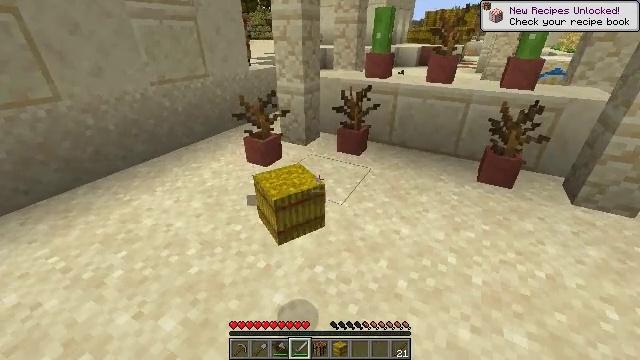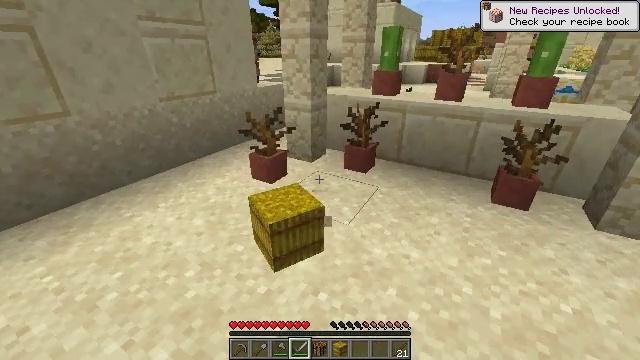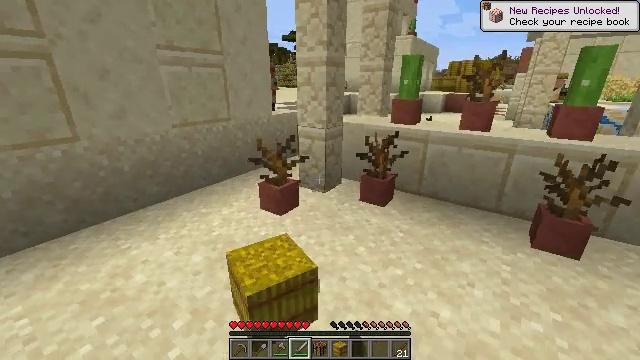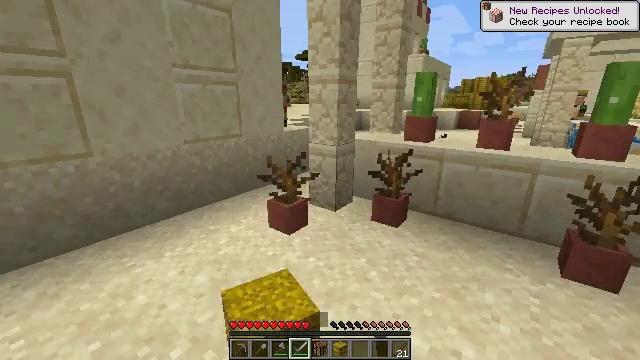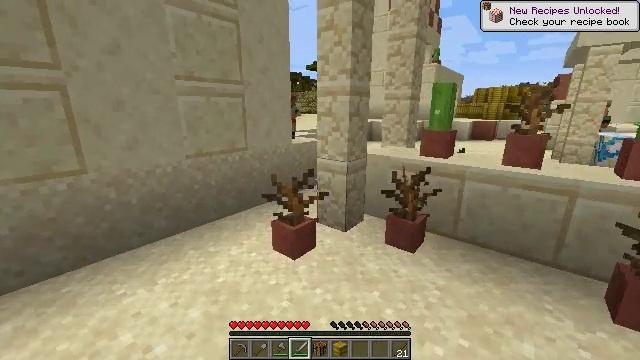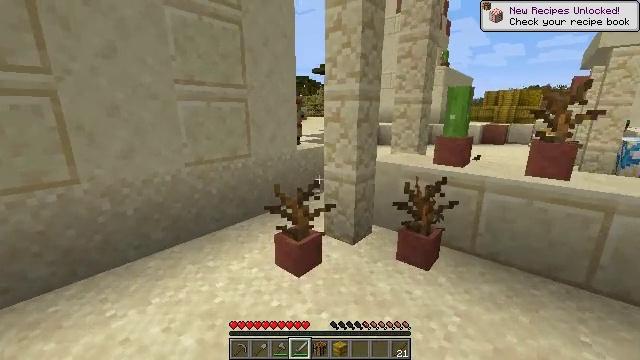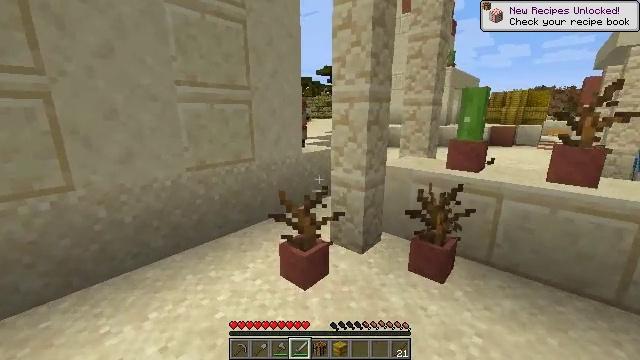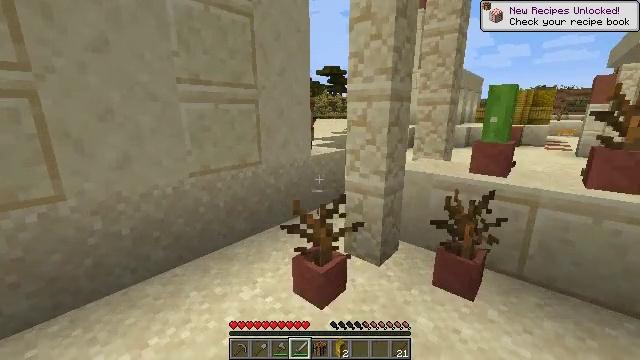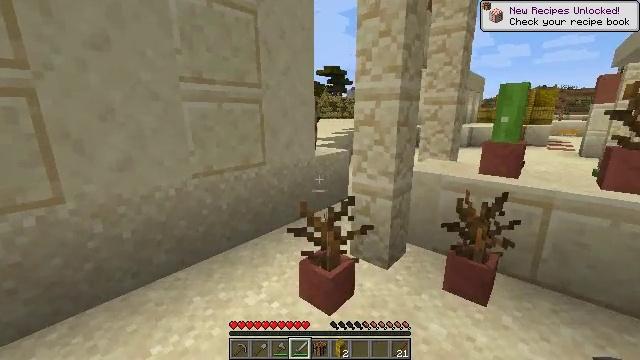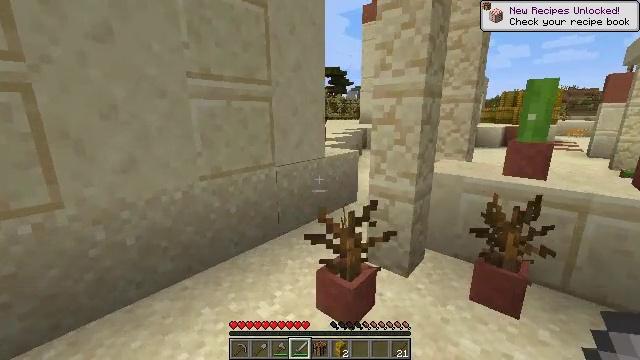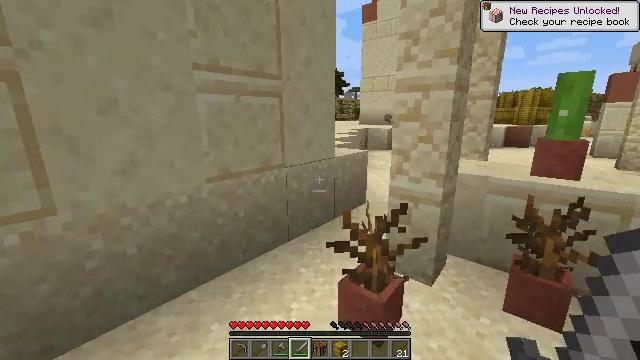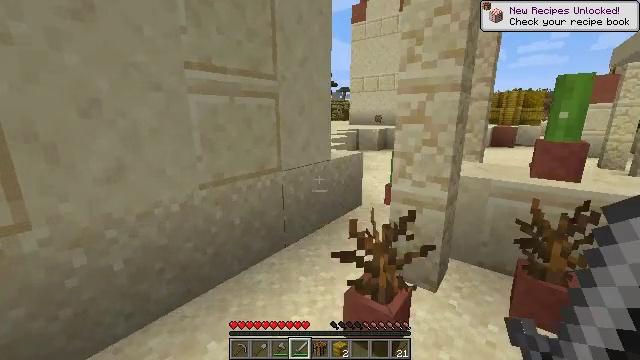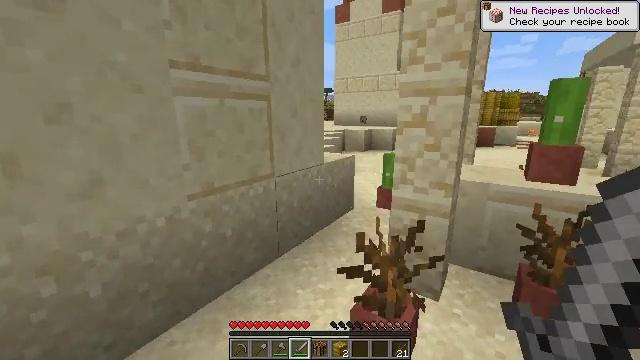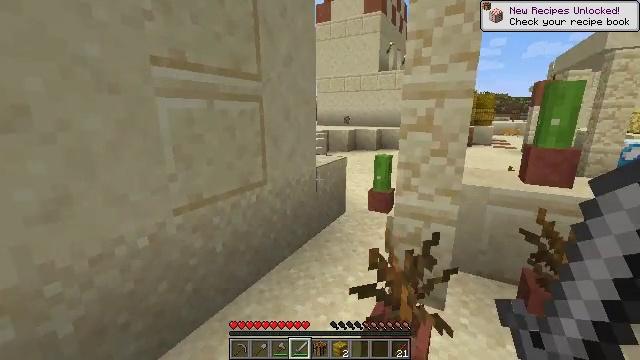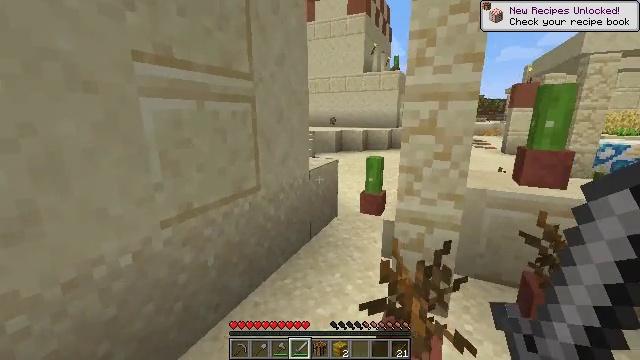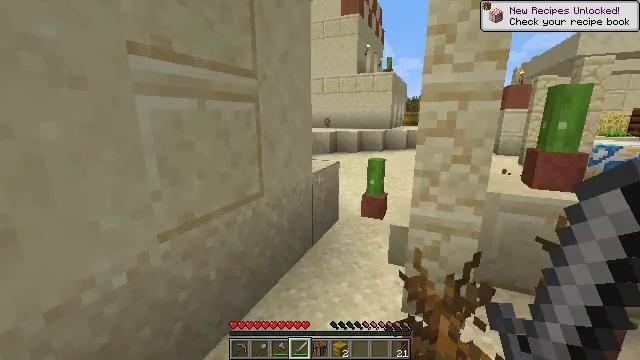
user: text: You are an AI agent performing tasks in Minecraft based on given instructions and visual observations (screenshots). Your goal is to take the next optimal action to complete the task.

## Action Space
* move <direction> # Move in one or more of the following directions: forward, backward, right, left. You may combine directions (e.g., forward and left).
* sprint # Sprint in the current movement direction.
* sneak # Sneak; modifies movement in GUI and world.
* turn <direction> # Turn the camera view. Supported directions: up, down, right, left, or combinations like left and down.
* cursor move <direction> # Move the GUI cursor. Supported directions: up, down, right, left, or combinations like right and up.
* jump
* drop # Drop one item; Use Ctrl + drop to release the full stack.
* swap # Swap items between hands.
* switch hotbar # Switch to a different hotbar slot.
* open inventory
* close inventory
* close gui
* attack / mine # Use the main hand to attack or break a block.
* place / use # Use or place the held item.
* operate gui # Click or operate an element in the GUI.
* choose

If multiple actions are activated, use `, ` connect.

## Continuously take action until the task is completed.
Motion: motion action
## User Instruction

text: Break the hay block to collect it.
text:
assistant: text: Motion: move forward, turn left and up
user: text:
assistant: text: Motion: move forward, turn left and up
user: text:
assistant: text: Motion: move forward, turn left and up
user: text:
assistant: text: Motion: move forward, turn left and up
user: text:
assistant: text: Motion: move forward, turn left
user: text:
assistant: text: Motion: move forward and move left
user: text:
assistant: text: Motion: move forward and move left
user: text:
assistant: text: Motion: move forward and move left
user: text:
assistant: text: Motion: move forward and move left
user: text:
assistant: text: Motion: move forward and move left
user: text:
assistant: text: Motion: move forward and move left, turn right
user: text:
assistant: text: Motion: move forward and move left, turn right
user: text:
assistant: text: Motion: move forward and move left, turn right
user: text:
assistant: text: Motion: move forward and move left, turn right
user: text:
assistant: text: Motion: move forward and move left, turn right
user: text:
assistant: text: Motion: move forward, turn right
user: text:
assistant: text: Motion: move forward
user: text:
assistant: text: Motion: move forward
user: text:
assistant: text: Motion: move forward
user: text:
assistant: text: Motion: move forward
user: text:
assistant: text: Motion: move forward
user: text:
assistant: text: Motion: move forward
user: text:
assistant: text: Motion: move forward
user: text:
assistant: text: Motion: move forward, turn left
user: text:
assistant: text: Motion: move forward and move right, turn left and up
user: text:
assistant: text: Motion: move forward and move right, turn left and up
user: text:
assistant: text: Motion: move forward and move right, turn left
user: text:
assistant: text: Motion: move forward and move right, turn left
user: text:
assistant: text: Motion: move forward and move right, turn left
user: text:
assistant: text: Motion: move forward and move right, turn left